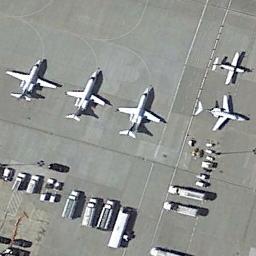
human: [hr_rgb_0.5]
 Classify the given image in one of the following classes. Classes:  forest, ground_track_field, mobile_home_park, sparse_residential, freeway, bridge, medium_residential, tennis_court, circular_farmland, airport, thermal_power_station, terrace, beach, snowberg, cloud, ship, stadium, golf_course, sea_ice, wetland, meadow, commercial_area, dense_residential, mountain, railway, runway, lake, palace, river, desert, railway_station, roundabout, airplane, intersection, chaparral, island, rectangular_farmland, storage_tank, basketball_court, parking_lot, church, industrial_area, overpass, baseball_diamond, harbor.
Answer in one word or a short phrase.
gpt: airplane